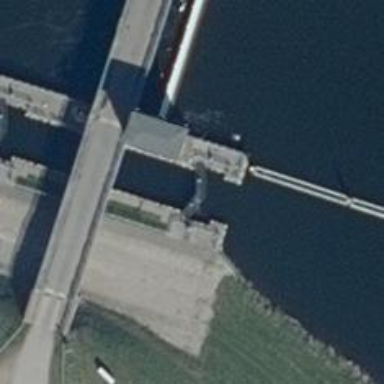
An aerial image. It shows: Lock gate along waterway.